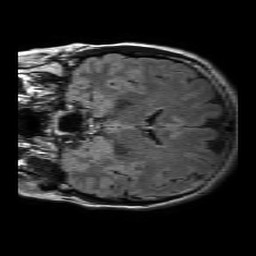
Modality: FLAIR
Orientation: coronal
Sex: female
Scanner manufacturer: philips
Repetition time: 11 s
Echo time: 0.125 s